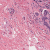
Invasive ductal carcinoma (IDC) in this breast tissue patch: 1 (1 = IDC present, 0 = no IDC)